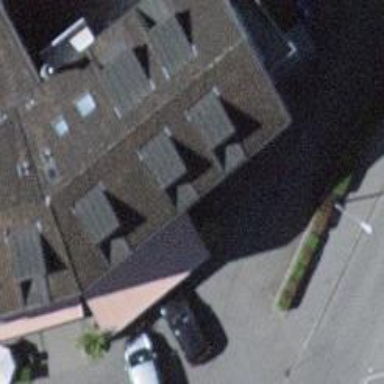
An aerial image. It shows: Bakery.